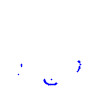
Particle: proton